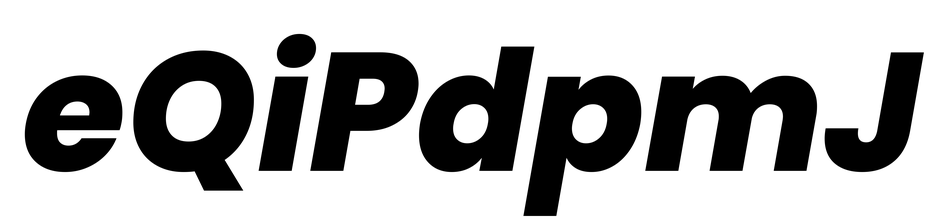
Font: Poppins-ExtraBoldItalic